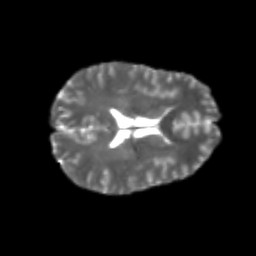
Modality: T2w
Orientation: axial
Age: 22
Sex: female
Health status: healthy
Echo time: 0.074 s